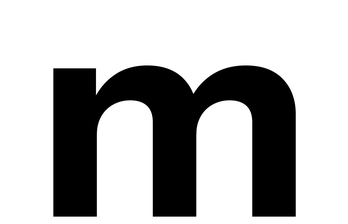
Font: InstrumentSans_Bold